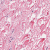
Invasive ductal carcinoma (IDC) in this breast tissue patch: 0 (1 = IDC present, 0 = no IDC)